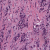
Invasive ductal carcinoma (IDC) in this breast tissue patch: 1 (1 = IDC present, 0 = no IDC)